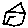
Label: house